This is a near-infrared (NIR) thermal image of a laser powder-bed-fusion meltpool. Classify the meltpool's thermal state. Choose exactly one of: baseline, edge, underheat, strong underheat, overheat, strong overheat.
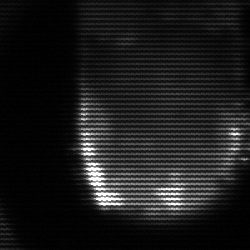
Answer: baseline